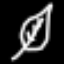
Label: leaf